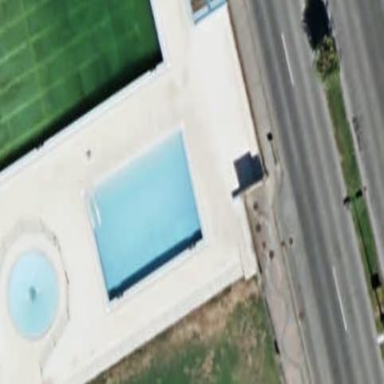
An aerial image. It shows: Swimming pool located in leisure land.